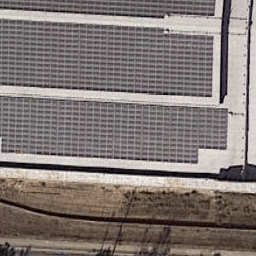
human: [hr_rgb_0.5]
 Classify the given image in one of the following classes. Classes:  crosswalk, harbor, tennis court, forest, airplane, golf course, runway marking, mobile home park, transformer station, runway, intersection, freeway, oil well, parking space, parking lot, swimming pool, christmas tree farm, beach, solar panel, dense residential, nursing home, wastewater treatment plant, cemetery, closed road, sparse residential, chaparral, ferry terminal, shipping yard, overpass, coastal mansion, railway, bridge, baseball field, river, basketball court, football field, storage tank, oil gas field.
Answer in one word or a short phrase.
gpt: solar panel